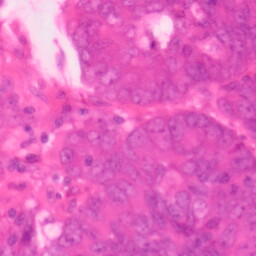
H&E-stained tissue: Colon